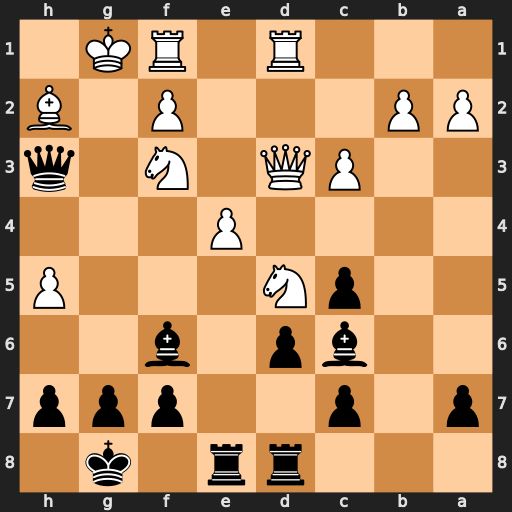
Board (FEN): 3rr1k1/p1p2ppp/2bp1b2/2pN3P/4P3/2PQ1N1q/PP3P1B/3R1RK1
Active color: b
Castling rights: -
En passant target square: -
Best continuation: Bxd5 exd5 c4 Qxc4 Qxf3